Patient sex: F
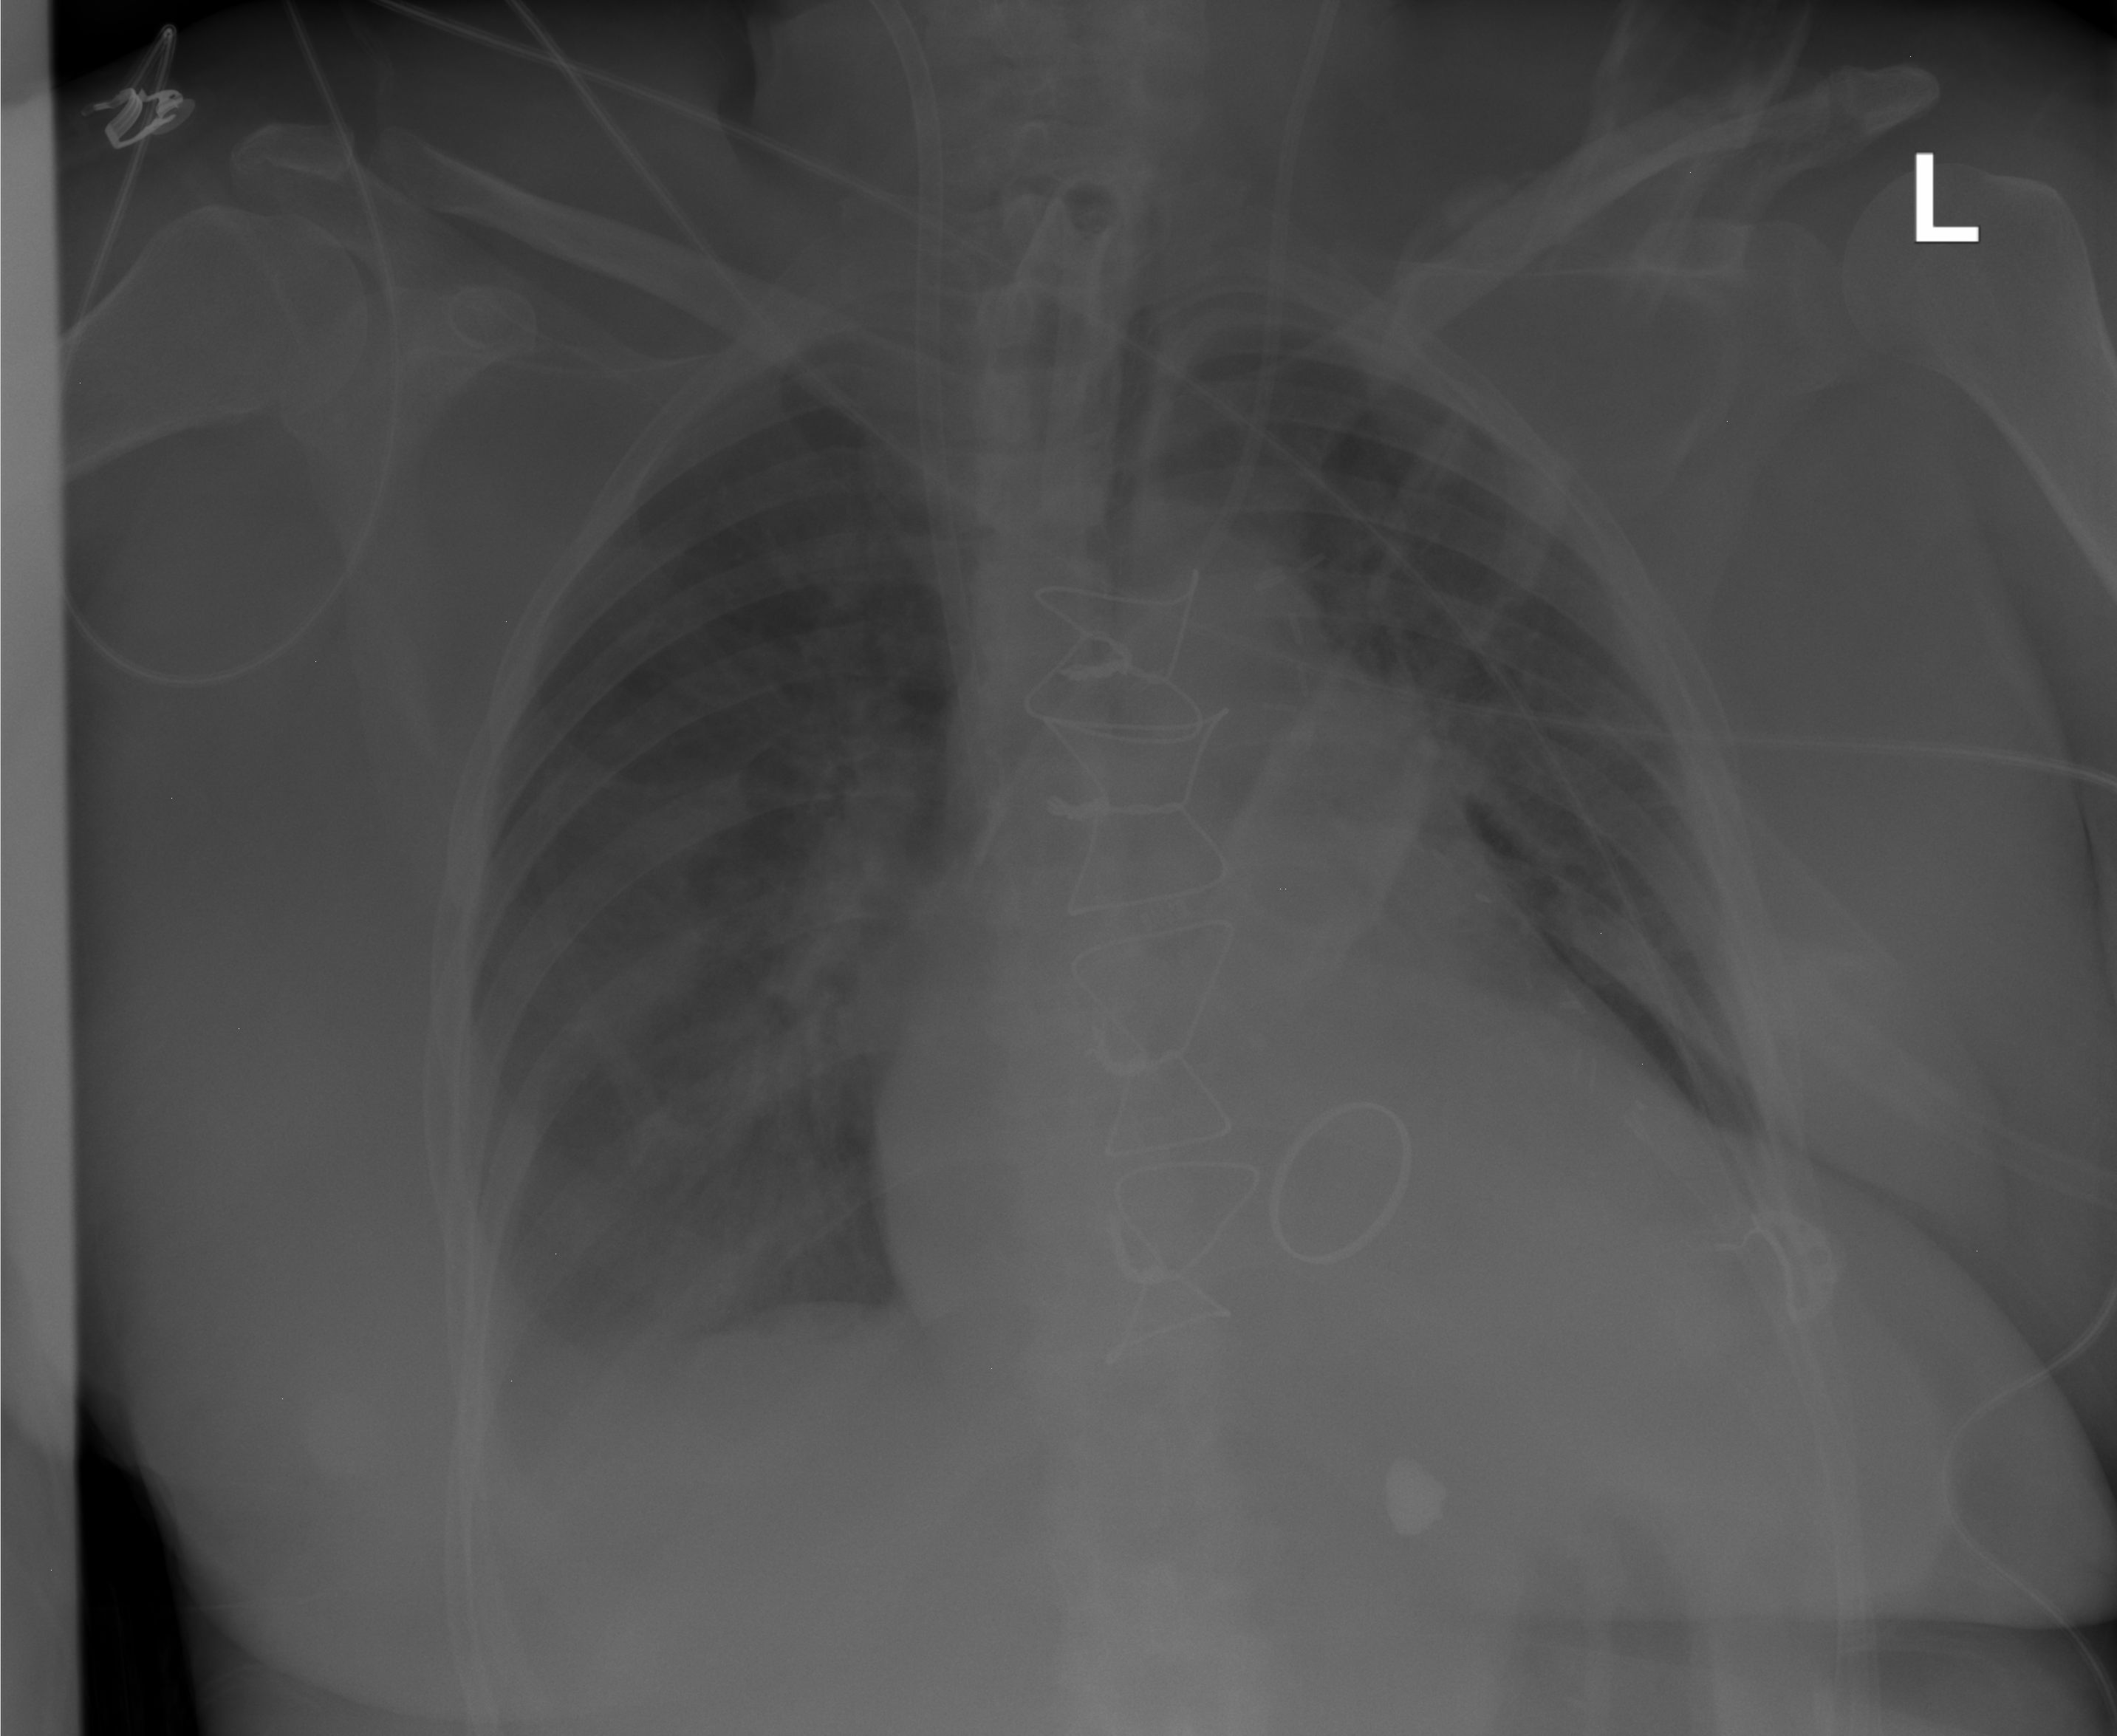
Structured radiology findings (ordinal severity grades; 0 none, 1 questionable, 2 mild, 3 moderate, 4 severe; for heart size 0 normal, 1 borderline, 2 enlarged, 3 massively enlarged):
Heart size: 2
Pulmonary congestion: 0
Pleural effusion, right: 0
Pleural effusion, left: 0
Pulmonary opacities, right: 2
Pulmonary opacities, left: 2
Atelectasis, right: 2
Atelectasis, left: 2